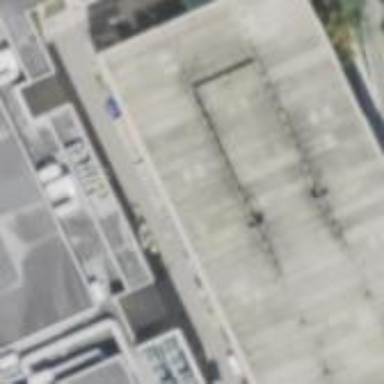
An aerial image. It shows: Multi-storey parking building.